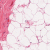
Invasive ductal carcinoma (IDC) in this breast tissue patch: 0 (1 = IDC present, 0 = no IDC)